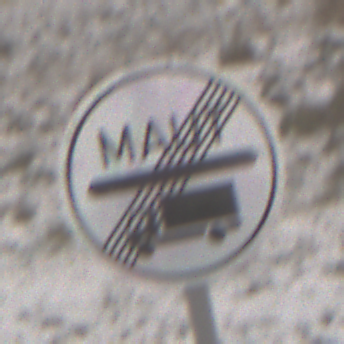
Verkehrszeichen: EndeMautpflicht
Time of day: Midday
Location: Outdoor (Nature)
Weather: Overcast
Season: Winter
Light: Natural